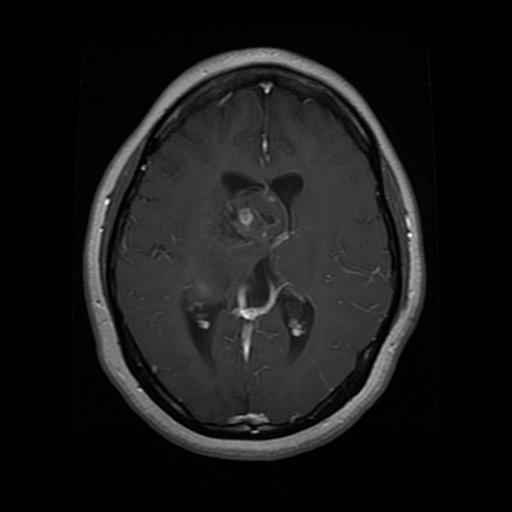
Label: glioma